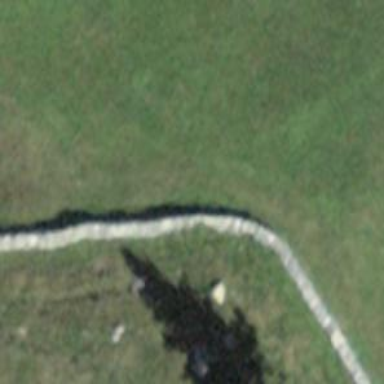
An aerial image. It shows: Wall barrier.